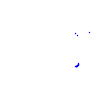
Particle: kaon